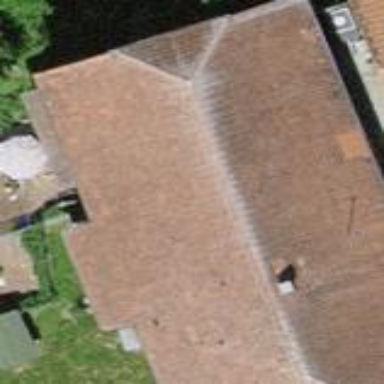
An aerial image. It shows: Farm building with half-hipped roof shape.